Question:
I have tried txtCalc.text = "The text" + "0" and it doesn't work
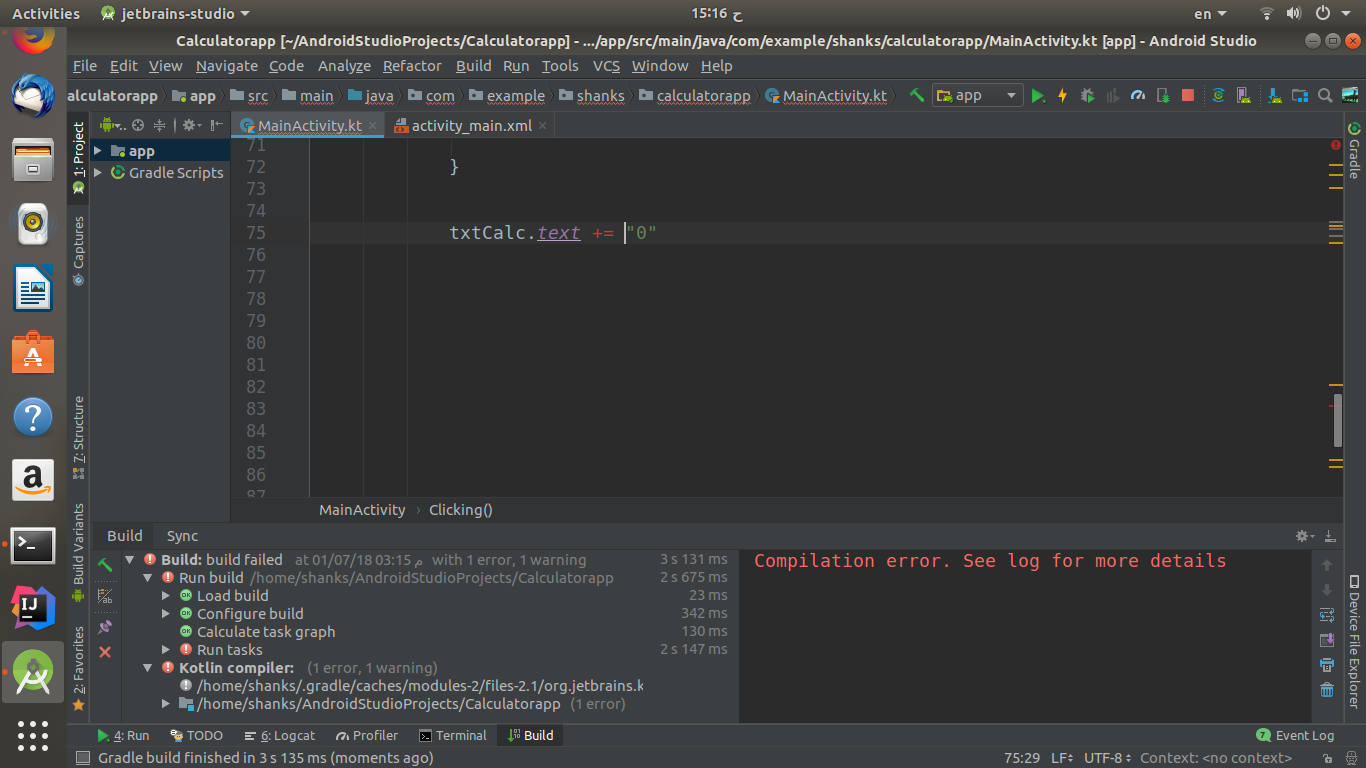
Answer: If you read the current text in the 'TextView', you'll get a 'CharSequence', which you'll have to turn into a string before concatenating anything to it:
'''
textView.text = textView.text.toString() + "0"
'''
Or you can just use the <URL> method of 'TextView':
'''
textView.append("0")
'''
---
Or if you literally want to use '+=', you can create your own extension on 'TextView':
'''
inline operator fun TextView.plusAssign(text: CharSequence) = append(text)
textView += "0"
'''